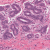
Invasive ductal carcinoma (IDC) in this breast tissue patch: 0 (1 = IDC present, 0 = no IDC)